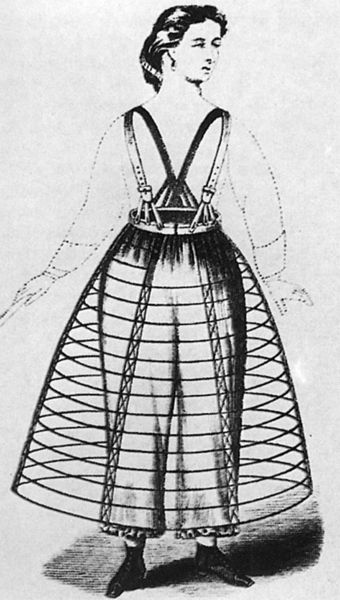
Titel: Amerikanische Reformkleidung von Maria M. Jones
Schlagwörter: nackt, frau, frisur, kleid, ohrring, schwarz, skizze, weiss, zeichnung, dame, gürtel, gesellschaft, mode, rock, hose, kleidung, ärmel, hände, gitter, haare, locken, modell, schuhe, hosen, grafik, linien, weis, werbung, gestell, edel, erotik, schick, ring, punkte, stütze, gerüst, unterrock, druck, schwarzweiß, magazin, biedermeier, unterhose, reif, korsett, hosenträger, vorlage, träger, reifen, korsage, reifrock, gestrichelt, unterhosen, fraz, damenmode, zeitgeist, unterock, bluße, reiff, gitterrock